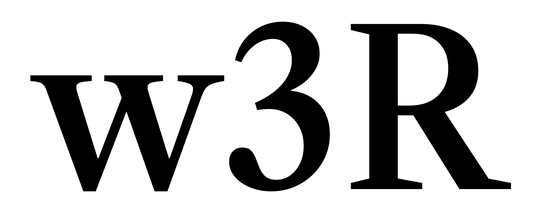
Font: LibreCaslonText_Medium